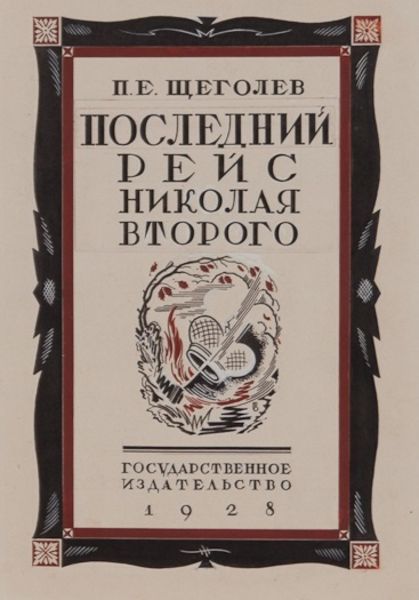
Titel: Study for a Portrait, Study for a Portrait
Künstler: Karl Briullov
Standort: Amherst (Massachusetts, USA)
Institution: Mead Art Museum, Amherst College
Schlagwörter: crown, hat, red, black, painting, print, feather, cloud, greek, tree, german, grass, drawing, frame, art nouveau, graphic, illustration, line, sketch, story, wings, leaves, design, ink, lines, fire, book, leaf, minimal, branch, poster, border, russian, flame, image, press, date, year, announcement, author, symbols, title, cyrillic, 1928, cover, twig, typography, 1925, advertisment, novel, ephemera, graphic design